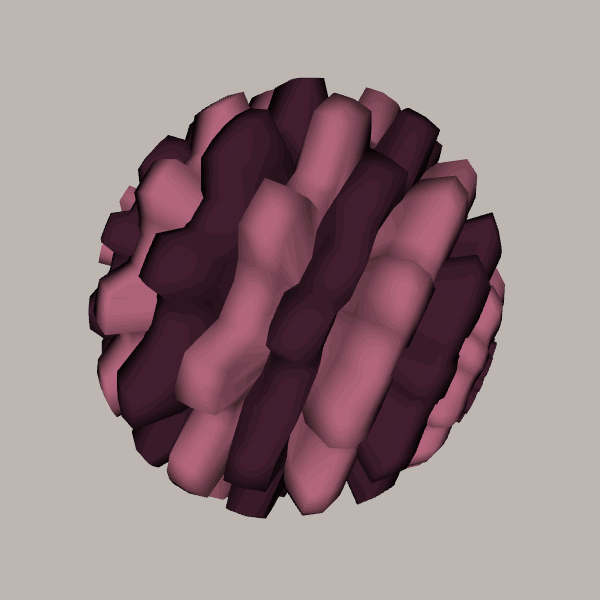
Background: light